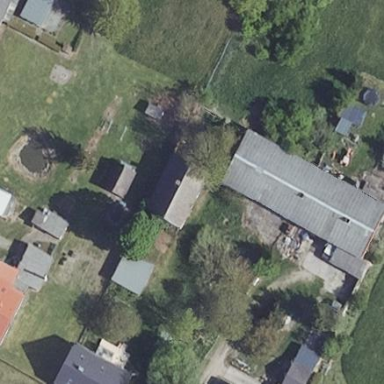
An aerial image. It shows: Shed.